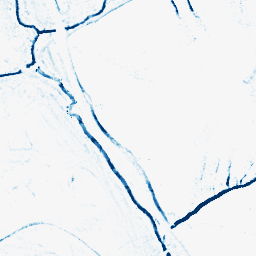
Category: morphological
Decomposition family: morphological_rect
Decomposition parameters: operation: closing
width: 5
height: 5
Upsampling method: quadratic
Upsampling parameters: scale: 2
Upsampling scale: 2